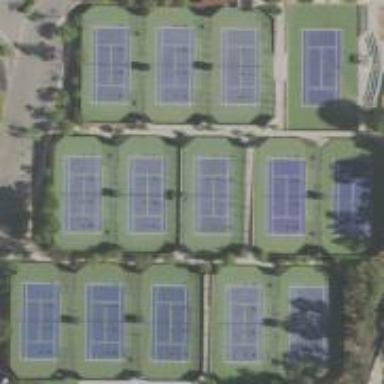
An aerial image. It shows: Tennis court on pitch.